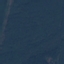
Label: Forest